Interaction volume radius: 5 \u00c5
Interaction volume height: 15 \u00c5
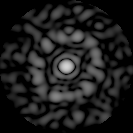
Disorder parameter: 0.8367